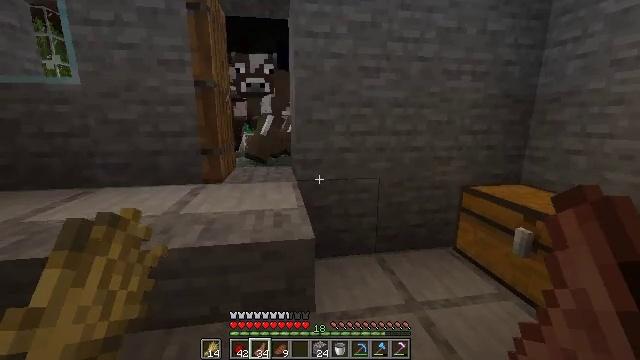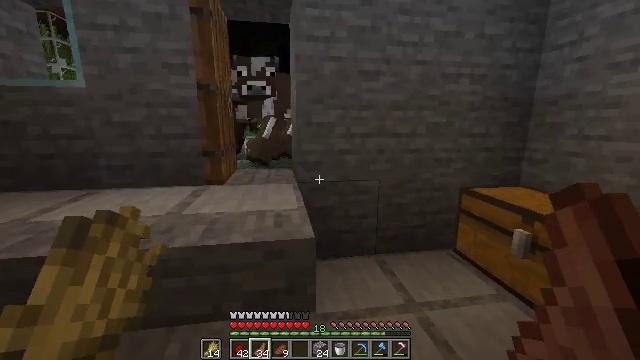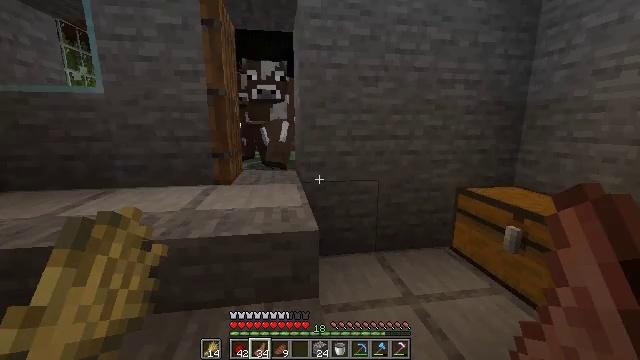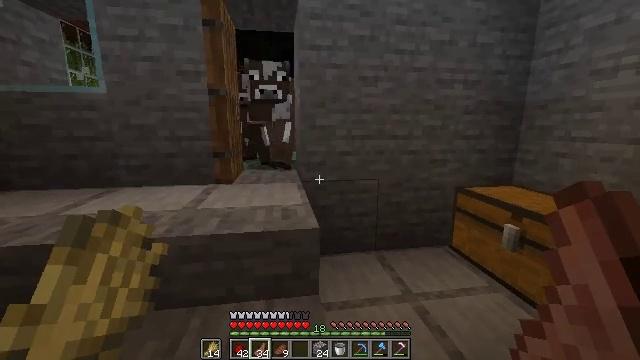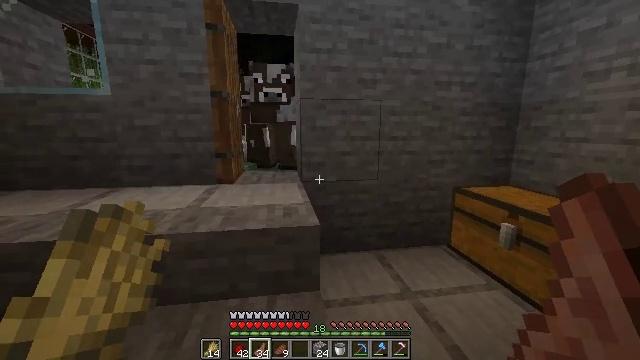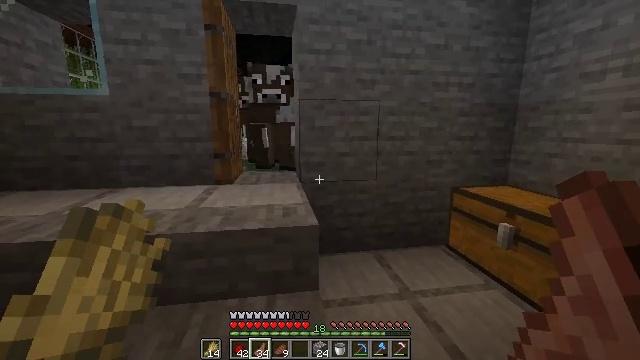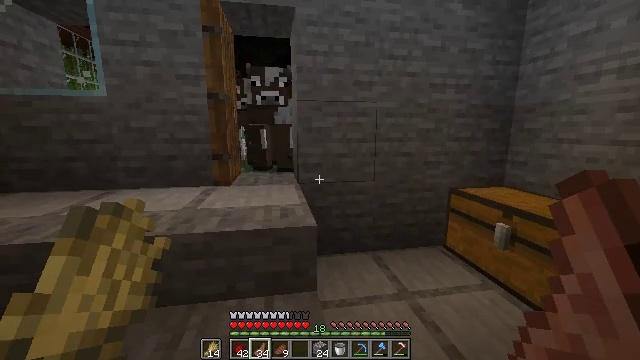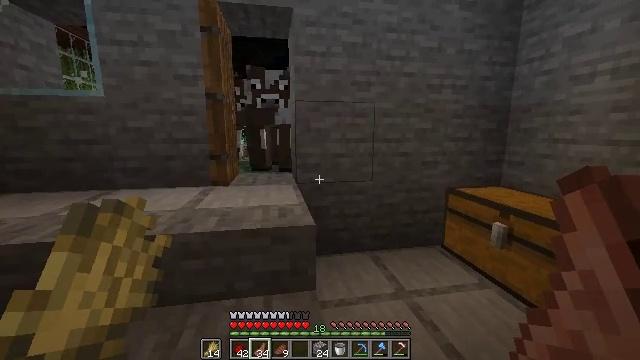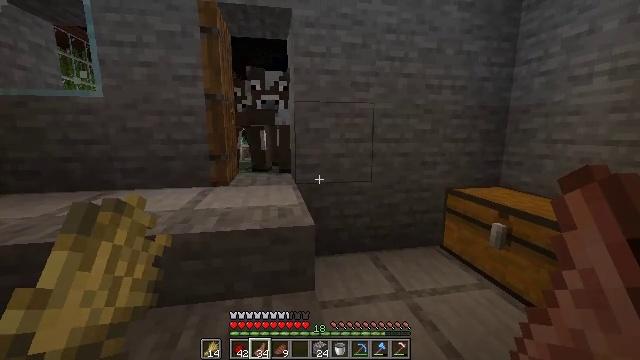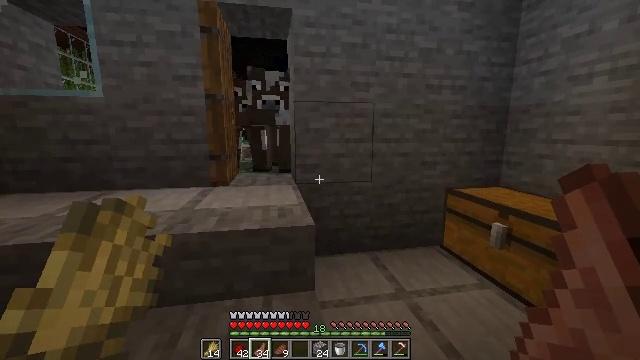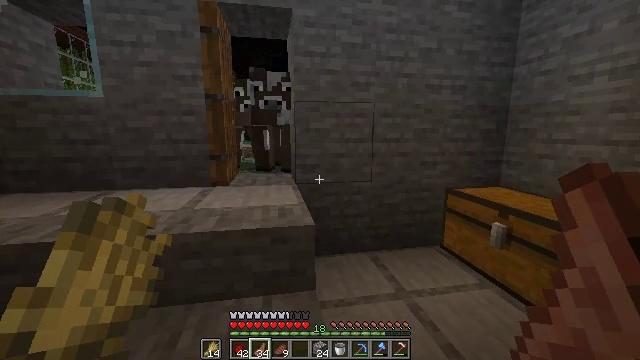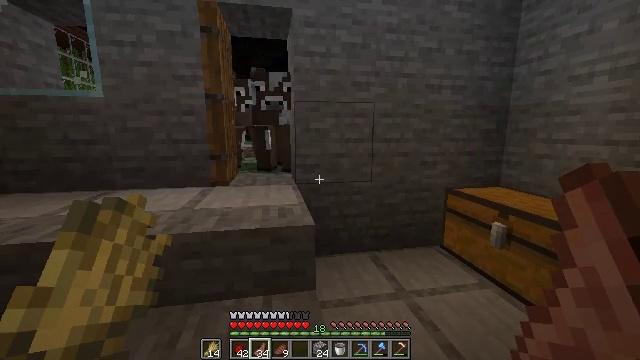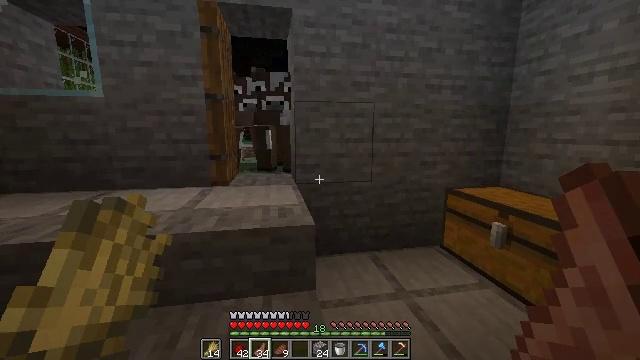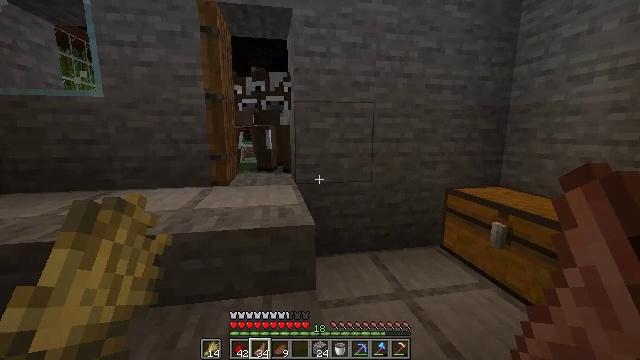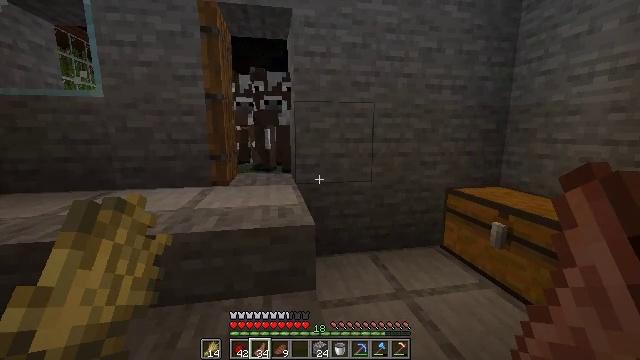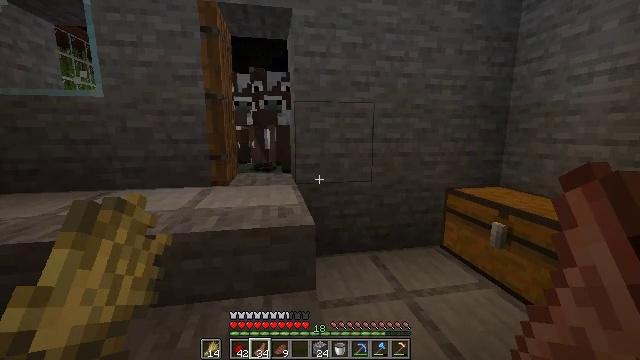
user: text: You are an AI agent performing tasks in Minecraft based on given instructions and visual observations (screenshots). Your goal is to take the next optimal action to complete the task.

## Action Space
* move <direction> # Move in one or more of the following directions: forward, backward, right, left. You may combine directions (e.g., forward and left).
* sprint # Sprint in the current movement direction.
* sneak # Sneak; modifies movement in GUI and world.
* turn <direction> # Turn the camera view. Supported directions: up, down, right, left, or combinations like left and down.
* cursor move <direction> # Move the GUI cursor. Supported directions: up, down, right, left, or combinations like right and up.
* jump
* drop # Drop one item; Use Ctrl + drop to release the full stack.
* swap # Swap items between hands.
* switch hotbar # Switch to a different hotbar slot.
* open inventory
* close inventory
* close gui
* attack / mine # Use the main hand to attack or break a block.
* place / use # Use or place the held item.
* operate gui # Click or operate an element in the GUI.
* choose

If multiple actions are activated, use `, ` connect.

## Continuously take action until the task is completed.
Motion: motion action
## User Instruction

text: Open the crafting table to craft a spruce fence.
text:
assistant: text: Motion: no_op
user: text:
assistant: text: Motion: no_op
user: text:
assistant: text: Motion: no_op
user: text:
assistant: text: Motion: no_op
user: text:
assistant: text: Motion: no_op
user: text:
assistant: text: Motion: no_op
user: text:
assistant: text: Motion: no_op
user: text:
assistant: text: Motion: no_op
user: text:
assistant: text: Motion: no_op
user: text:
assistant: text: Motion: no_op
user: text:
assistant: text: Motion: no_op
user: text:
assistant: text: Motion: no_op
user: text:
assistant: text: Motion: no_op
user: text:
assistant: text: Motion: no_op
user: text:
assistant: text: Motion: no_op
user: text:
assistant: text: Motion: no_op
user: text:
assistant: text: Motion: no_op
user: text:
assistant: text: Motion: no_op
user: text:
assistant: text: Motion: no_op
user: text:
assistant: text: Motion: no_op
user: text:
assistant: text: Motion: no_op
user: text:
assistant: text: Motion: no_op
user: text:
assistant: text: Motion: no_op
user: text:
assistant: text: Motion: no_op
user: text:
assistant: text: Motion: no_op
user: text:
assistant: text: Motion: no_op
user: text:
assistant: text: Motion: no_op
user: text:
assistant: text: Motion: no_op
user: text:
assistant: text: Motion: no_op
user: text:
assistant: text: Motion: no_op